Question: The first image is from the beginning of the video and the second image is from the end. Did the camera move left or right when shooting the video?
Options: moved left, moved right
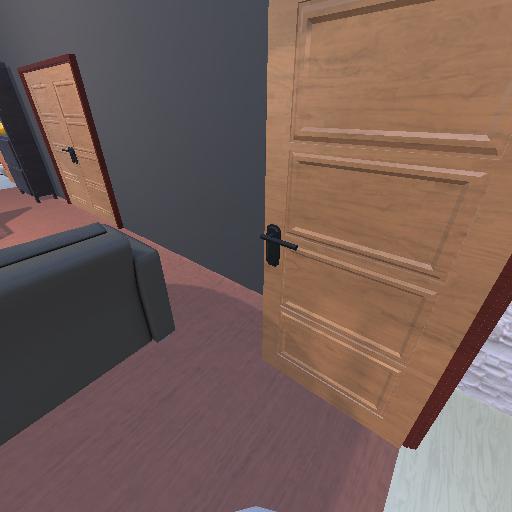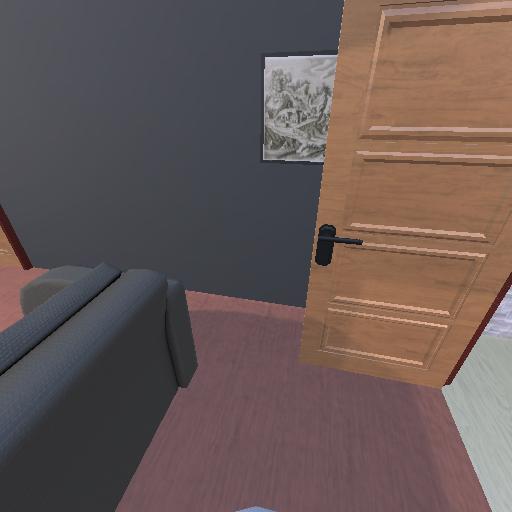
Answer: moved left